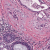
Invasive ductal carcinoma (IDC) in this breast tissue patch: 0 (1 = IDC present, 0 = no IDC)